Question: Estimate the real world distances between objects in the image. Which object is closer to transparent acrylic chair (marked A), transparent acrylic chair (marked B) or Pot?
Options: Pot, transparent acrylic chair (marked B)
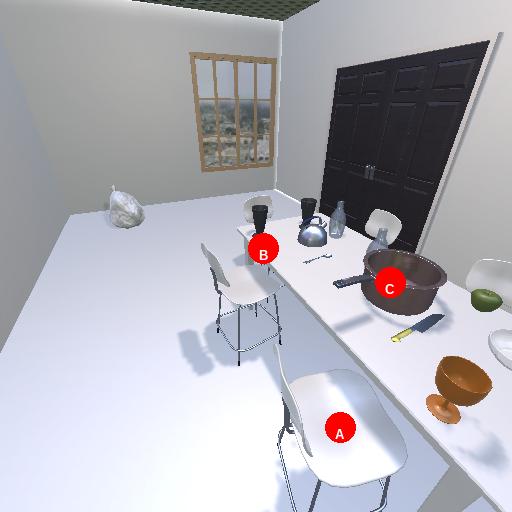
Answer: Pot